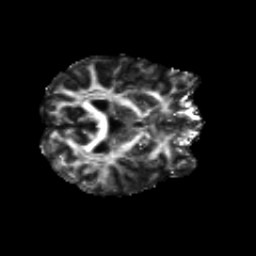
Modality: FA
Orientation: axial
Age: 29
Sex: female
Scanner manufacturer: siemens
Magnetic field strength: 3 T
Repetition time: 8.8 s
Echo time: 0.085 s